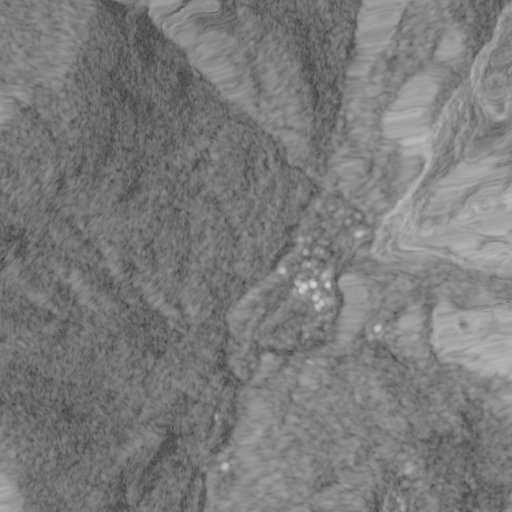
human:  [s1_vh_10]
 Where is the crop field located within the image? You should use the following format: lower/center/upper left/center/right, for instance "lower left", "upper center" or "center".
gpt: The crop field is located in the lower right of the image.
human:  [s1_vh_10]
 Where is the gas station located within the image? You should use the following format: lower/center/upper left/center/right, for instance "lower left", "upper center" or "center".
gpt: The gas station is located in the lower center of the image.
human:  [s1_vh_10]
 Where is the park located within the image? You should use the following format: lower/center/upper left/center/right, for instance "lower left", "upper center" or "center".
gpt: The park is located in the lower right of the image.
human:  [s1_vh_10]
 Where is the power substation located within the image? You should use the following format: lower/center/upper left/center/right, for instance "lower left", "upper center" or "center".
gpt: The power substation is located in the center of the image.
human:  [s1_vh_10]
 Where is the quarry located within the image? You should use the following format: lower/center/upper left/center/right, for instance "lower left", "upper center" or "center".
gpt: The quarry is located in the center right of the image.
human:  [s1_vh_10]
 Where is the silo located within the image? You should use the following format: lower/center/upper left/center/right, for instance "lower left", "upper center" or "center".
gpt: The silo is located in the center of the image.
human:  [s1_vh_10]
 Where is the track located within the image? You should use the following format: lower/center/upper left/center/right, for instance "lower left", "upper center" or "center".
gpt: There is no track in the image.

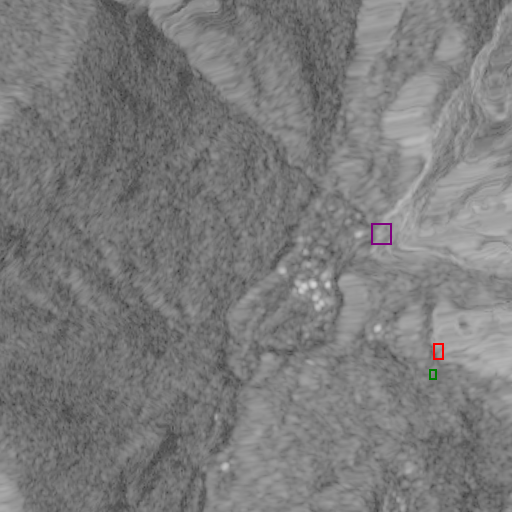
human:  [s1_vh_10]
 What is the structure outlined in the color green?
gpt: The structure outlined in green is a crop field.
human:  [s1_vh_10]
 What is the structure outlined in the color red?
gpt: The structure outlined in red is a park.
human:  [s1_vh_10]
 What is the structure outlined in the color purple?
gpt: The structure outlined in purple is a quarry.
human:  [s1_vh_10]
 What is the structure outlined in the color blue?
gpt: There is no blue outline.